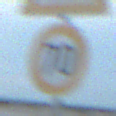
Verkehrszeichen: Geschwindigkeit70
Zusatzzeichen oben: KinderRechts
Umgebung: Outdoor, Beach
Tageszeit: SunriseSunset
Wetter: PartlyCloudy
Licht: Natural
Jahreszeit: NotSpecified
Kontrast: LowContrast